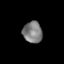
Tissue: skin
Cell type: Endothelial cells
Senescence score: 0.7483
Nuclear area (px): 405
Mean DAPI intensity: 125.346